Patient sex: M
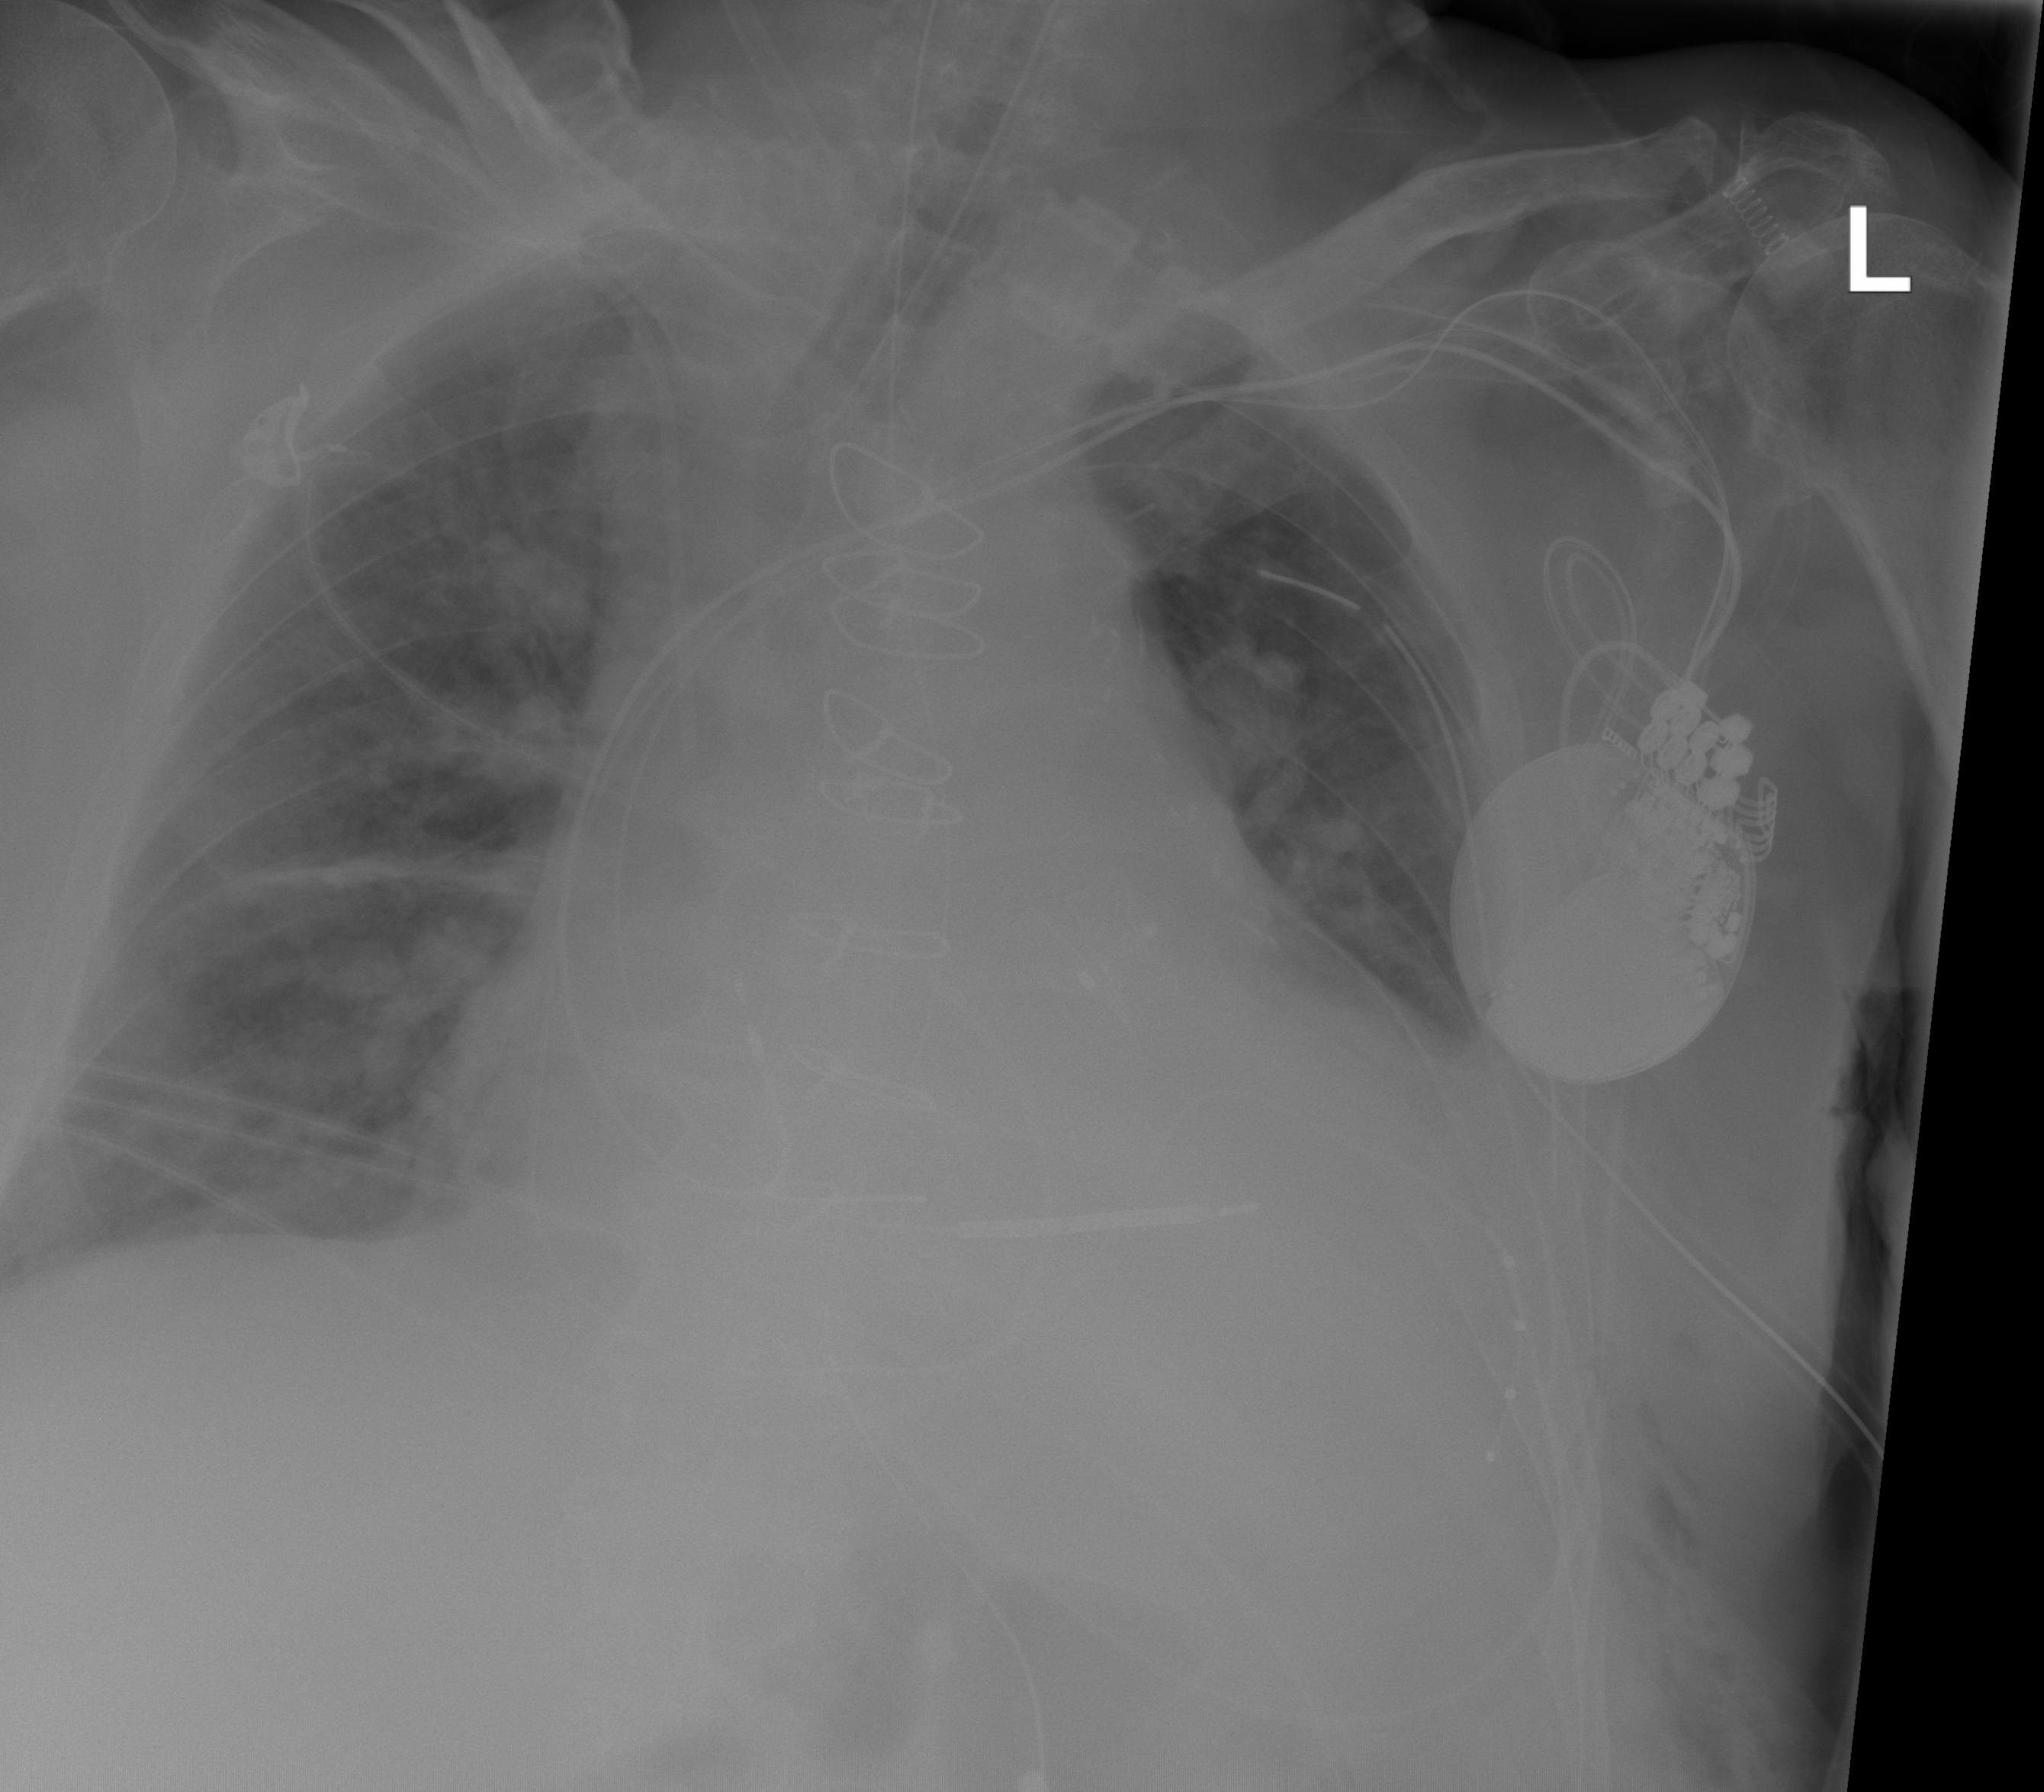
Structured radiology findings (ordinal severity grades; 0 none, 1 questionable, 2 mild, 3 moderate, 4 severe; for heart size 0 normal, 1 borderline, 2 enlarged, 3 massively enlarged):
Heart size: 3
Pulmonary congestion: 2
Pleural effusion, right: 1
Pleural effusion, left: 2
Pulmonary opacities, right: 0
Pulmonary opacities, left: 0
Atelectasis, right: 2
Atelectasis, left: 2